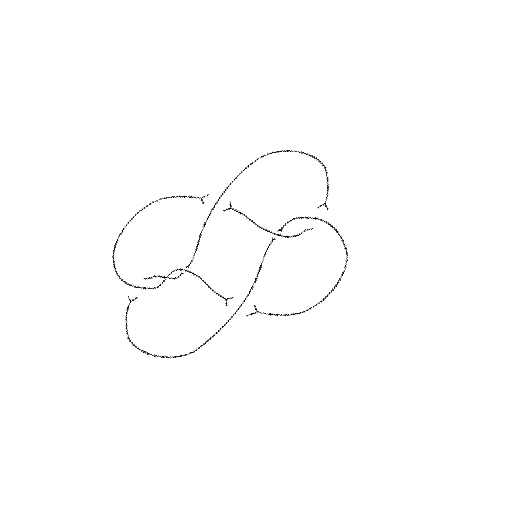
Crossing number: 7